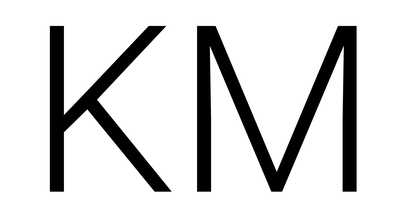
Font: Roboto_Light